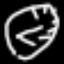
Label: clock